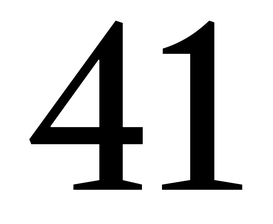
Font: LibreCaslonText_Regular